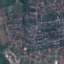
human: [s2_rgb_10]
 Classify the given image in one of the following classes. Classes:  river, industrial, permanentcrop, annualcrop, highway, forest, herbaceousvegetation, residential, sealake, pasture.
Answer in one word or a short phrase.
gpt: Residential